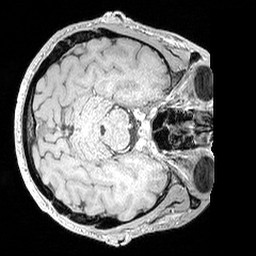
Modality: MP2RAGE
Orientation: axial
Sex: male
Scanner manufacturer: siemens
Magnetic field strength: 3 T
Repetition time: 5 s
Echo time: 0.00292 s